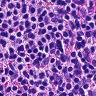
Metastatic tissue present: no